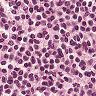
Metastatic tissue present: no